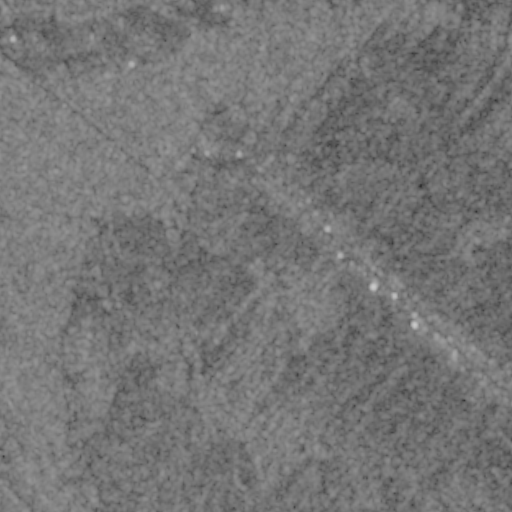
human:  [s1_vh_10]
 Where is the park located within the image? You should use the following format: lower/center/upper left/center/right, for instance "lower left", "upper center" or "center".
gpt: The park is located in the center of the image.
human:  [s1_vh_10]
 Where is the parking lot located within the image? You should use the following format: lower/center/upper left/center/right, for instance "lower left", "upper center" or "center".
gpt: The parking lot is located in the center right of the image.
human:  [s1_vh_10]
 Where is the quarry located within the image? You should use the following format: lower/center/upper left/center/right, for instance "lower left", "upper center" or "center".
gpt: The quarry is located in the upper right of the image.
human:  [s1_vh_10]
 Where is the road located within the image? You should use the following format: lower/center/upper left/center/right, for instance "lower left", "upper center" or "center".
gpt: There is no road in the image.

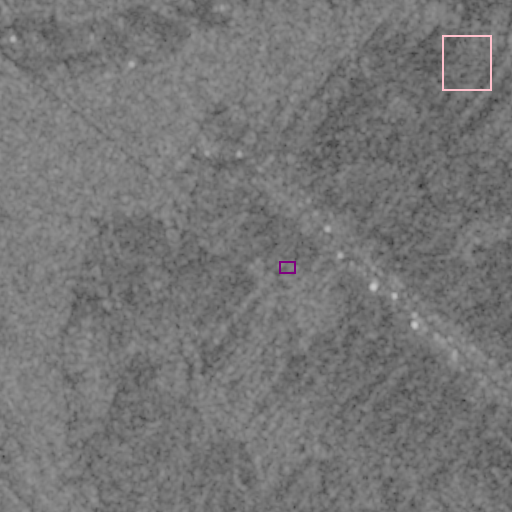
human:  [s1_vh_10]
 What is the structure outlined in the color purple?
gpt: The structure outlined in purple is a park.
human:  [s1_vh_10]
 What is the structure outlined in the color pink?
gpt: The structure outlined in pink is a quarry.
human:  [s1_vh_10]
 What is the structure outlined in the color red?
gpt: There is no red outline.